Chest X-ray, AP view. Patient: 45 years old, sex M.
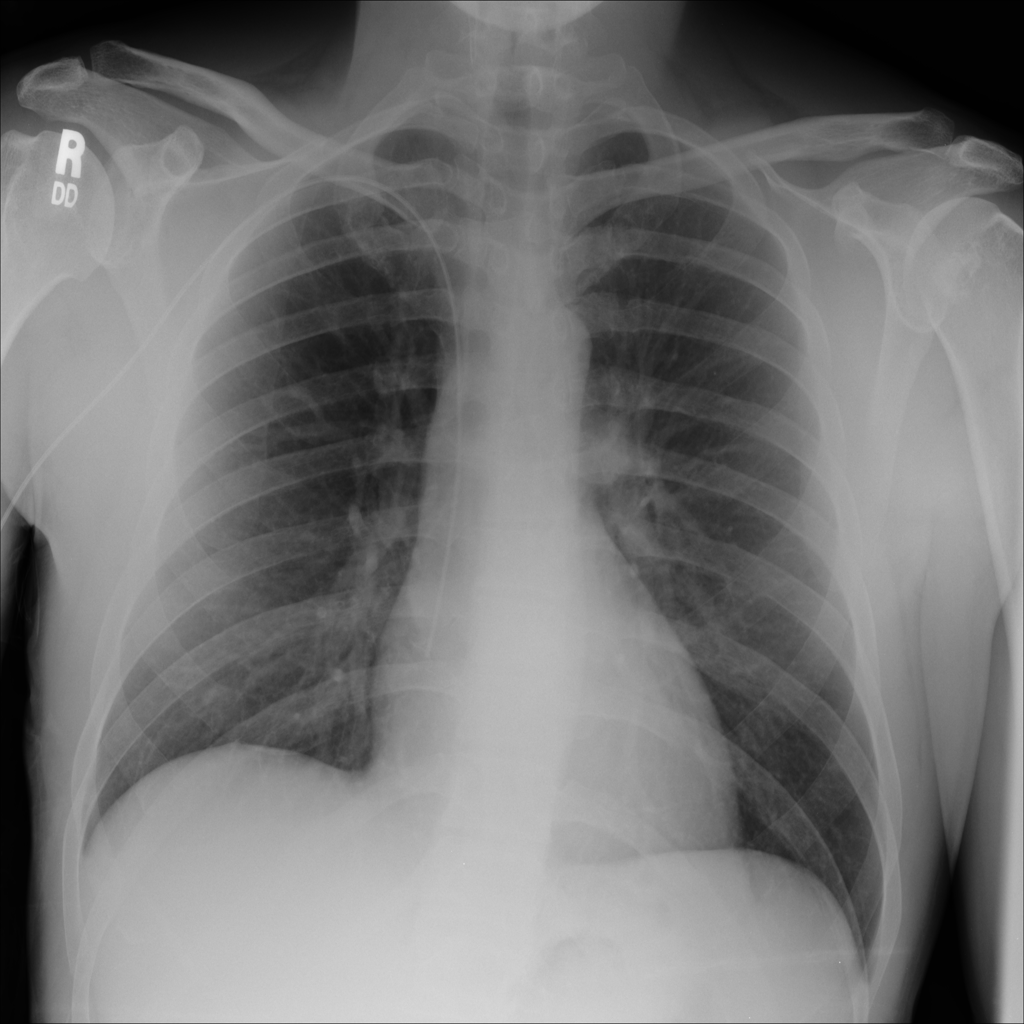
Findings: No Finding